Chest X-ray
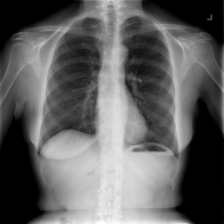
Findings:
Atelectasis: negative
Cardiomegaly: negative
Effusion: negative
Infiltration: negative
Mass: negative
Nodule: negative
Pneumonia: negative
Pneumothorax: negative
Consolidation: negative
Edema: negative
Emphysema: negative
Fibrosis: negative
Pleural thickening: negative
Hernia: negative